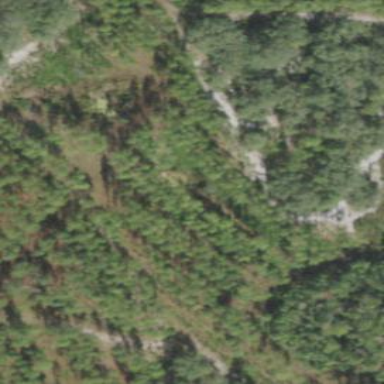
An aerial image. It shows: Mixed woodland area with various types of leaves.